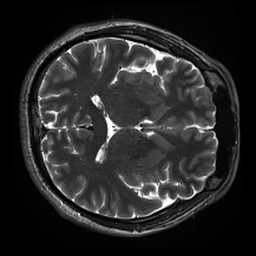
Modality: inplaneT2
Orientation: axial
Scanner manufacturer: siemens
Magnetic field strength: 3 T
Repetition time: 11 s
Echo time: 0.059 s